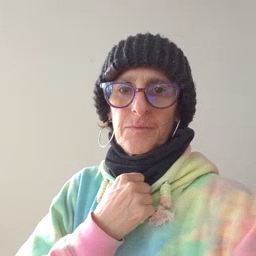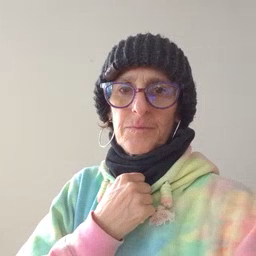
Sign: flower